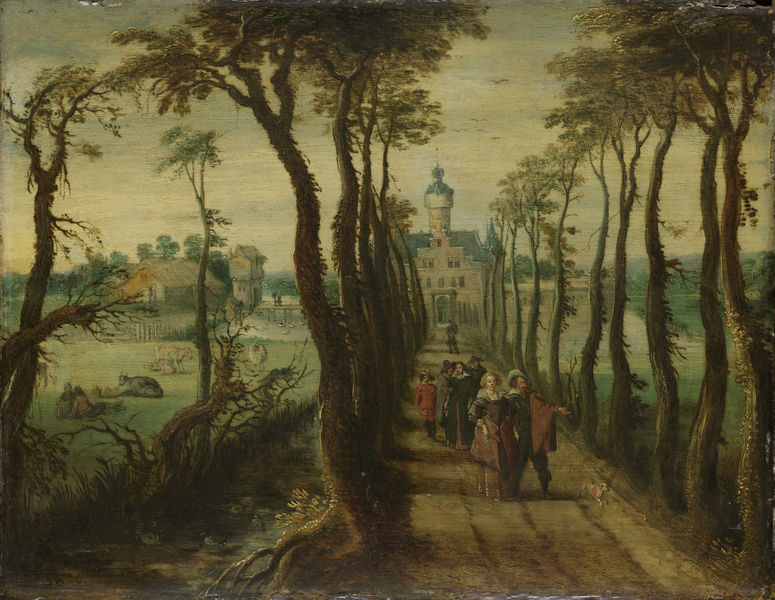
Titel: De oprijlaan
Künstler: Sebastiaan Vrancx
Standort: Amsterdam
Institution: Rijksmuseum
Schlagwörter: chien, peinture, couple, chateau, famille, allée, promenade, balade, duc, réception